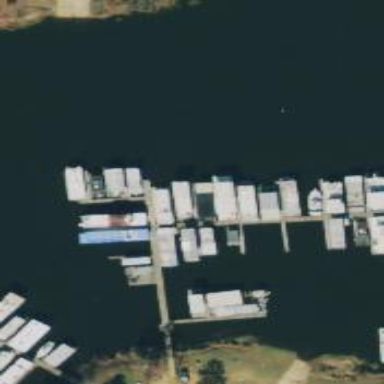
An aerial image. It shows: Pier with mooring facilities.